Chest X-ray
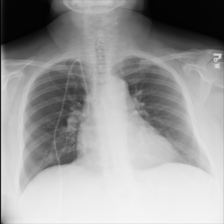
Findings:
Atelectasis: negative
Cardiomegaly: negative
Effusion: negative
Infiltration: negative
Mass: negative
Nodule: negative
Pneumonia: negative
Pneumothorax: negative
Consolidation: negative
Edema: negative
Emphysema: negative
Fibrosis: negative
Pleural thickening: negative
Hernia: negative